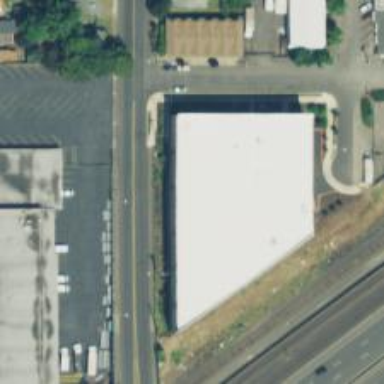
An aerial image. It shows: Building housing storage rental shop.